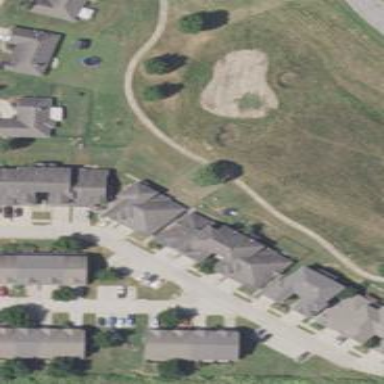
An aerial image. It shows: Service road designated as golf cart path.